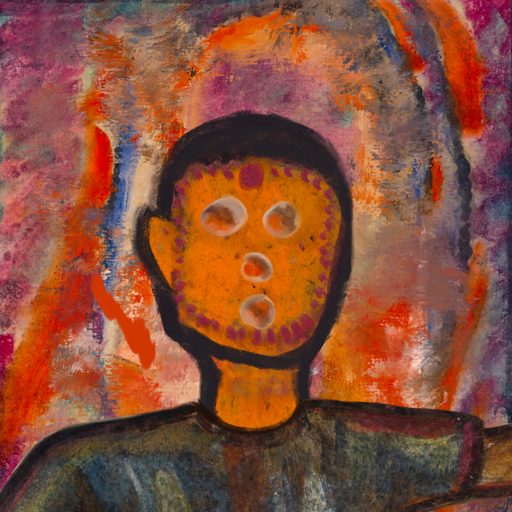
Background: Experience, Head And Neck Front: Doll, Face Front: Rupkatha, Bust: Mosgoul, Hair Front: Blank, Head Accessory: Blank, Second Necklace: Blank, Necklace: Blank, Baby: Blank